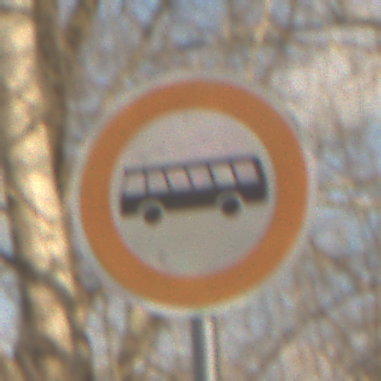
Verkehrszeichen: VerbotKraftomnibusse
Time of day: SunriseSunset
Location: Outdoor (Nature)
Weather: PartlyCloudy
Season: NotSpecified
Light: Natural